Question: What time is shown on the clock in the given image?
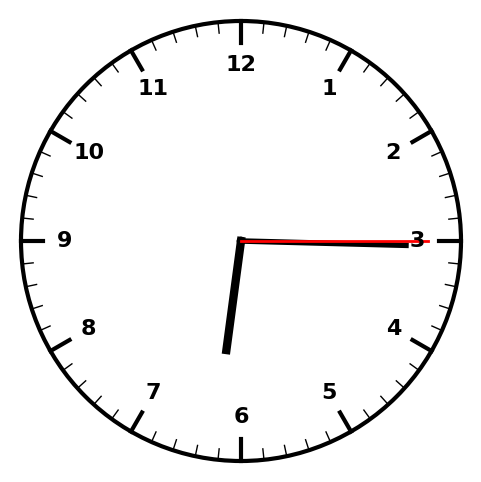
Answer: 06:15:15